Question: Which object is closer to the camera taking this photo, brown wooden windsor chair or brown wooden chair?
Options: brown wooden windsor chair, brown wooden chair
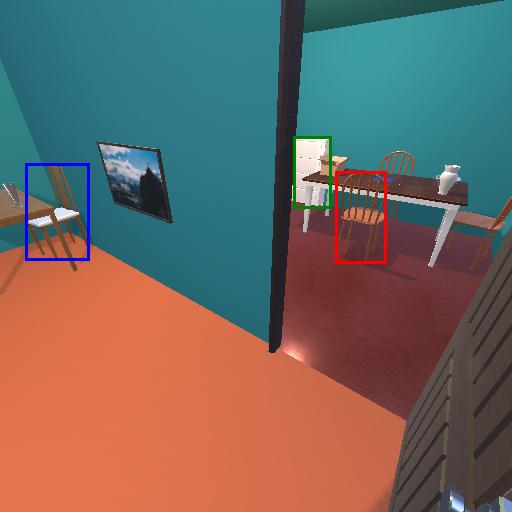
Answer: brown wooden windsor chair